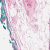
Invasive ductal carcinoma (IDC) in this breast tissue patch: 0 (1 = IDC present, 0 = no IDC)